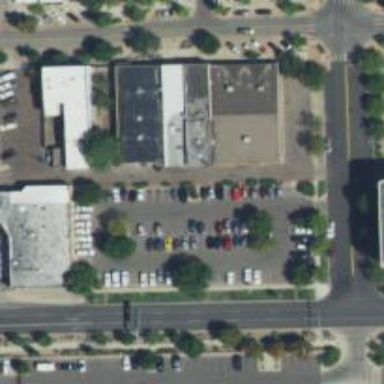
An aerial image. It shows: Parking space.